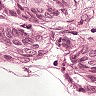
Metastatic tissue present: yes